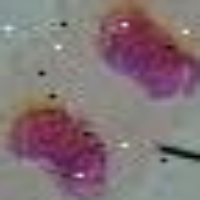
Label: telophase